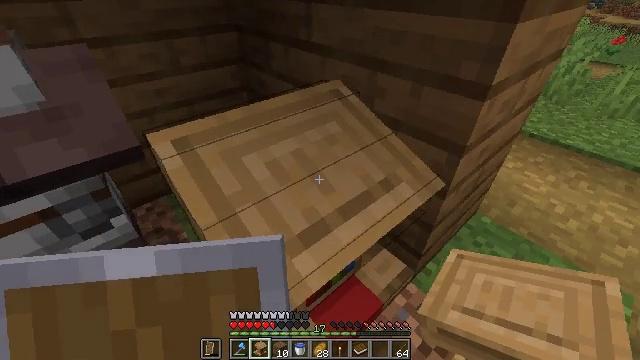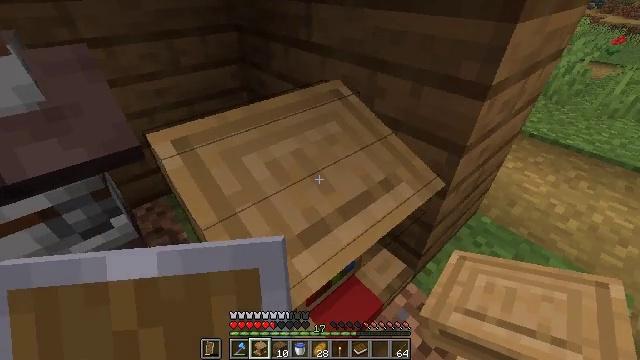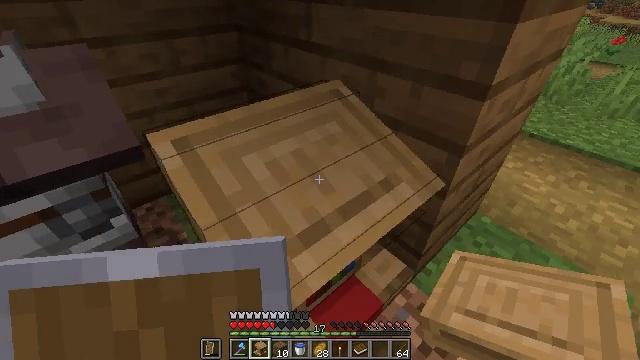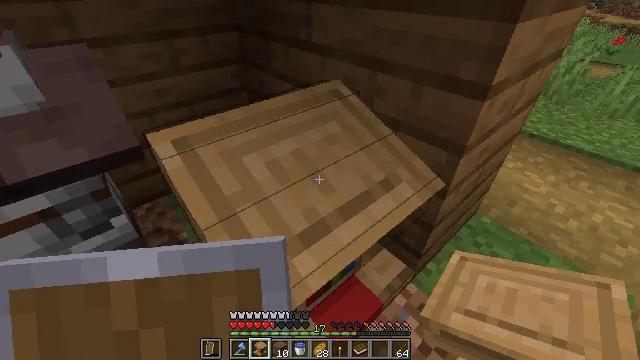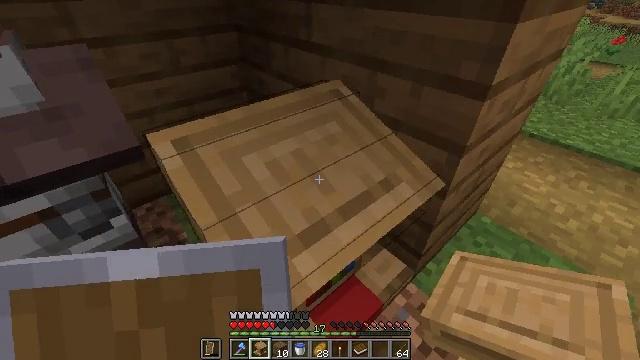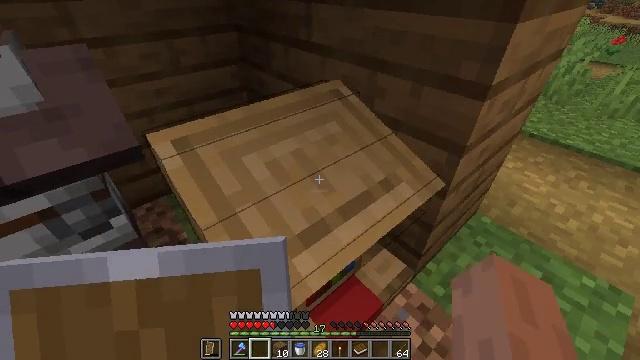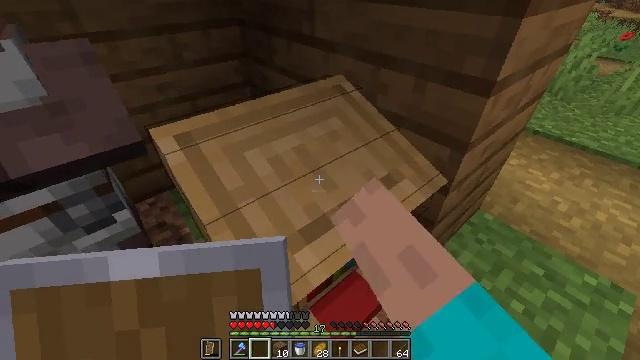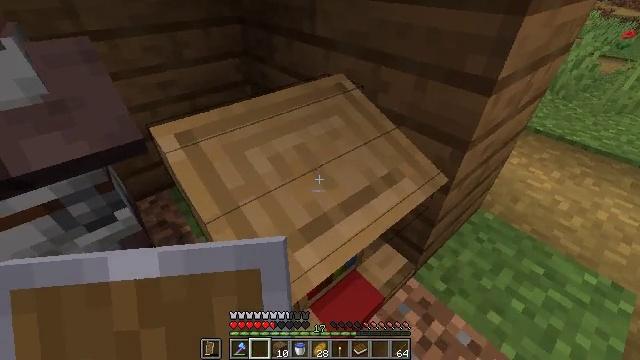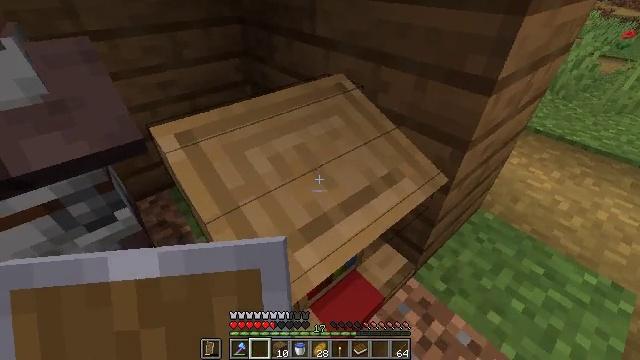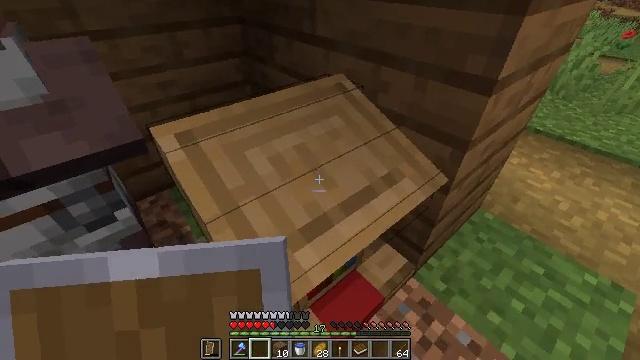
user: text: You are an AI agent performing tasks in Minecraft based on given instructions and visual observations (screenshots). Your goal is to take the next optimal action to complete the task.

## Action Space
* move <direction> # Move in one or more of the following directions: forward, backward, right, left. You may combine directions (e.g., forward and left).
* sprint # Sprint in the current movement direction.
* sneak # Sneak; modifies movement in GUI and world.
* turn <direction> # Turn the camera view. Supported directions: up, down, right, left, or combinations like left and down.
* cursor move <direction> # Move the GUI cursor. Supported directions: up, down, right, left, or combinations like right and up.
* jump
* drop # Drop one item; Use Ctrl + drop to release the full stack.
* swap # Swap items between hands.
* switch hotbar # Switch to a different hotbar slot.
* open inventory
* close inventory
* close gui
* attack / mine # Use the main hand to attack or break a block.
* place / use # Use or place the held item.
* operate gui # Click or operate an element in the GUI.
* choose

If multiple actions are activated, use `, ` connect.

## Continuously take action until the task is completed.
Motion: motion action
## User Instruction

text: Drop a lectern.
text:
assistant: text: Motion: no_op
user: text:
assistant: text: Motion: no_op
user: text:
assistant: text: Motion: no_op
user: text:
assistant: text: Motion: no_op
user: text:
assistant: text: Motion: drop
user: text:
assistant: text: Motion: drop
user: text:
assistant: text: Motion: drop
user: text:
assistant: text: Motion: no_op
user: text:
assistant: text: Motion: no_op
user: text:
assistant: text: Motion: switch to hotbar 1